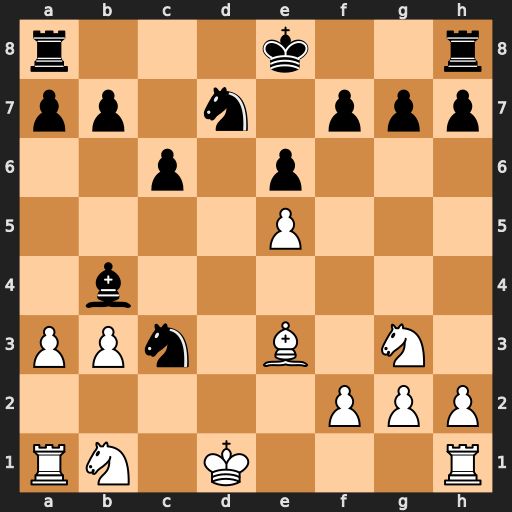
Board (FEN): r3k2r/pp1n1ppp/2p1p3/4P3/1b6/PPn1B1N1/5PPP/RN1K3R
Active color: w
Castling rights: kq
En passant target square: -
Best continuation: Kc2 Nd5 axb4